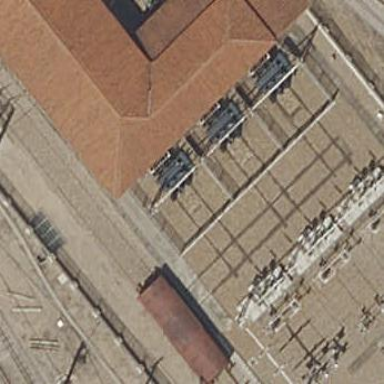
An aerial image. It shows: Outdoor traction substation.